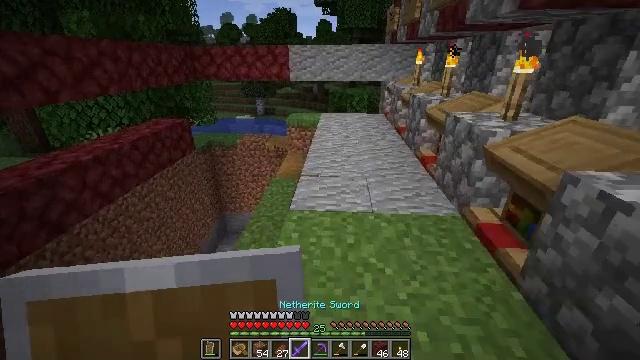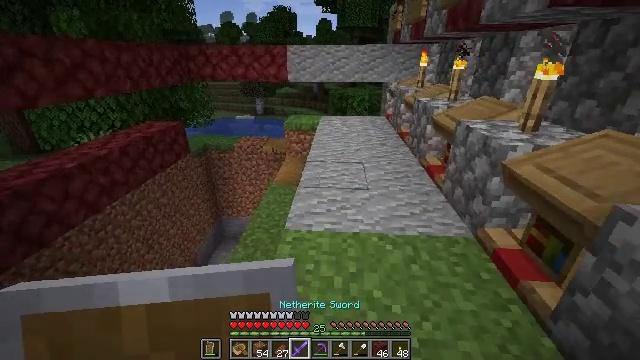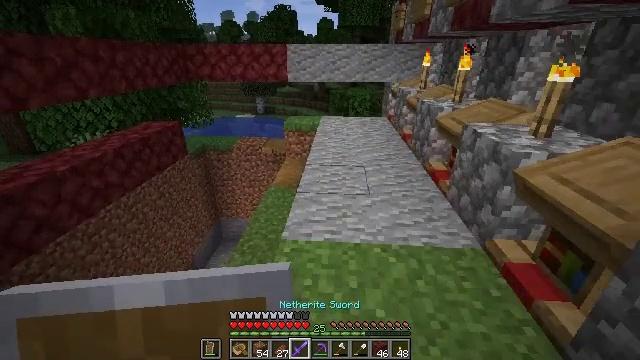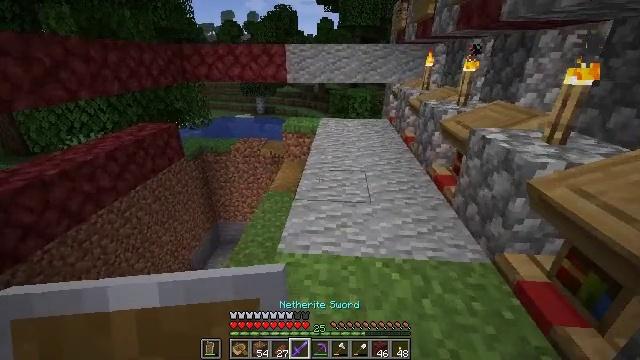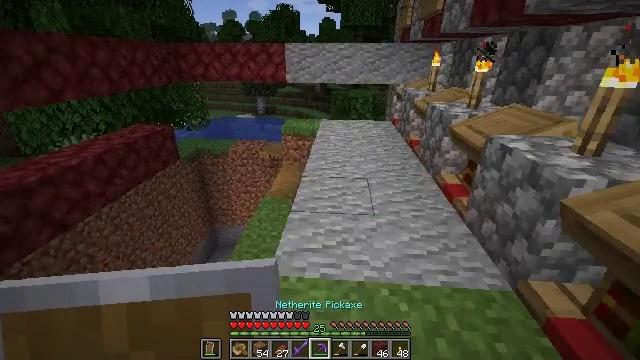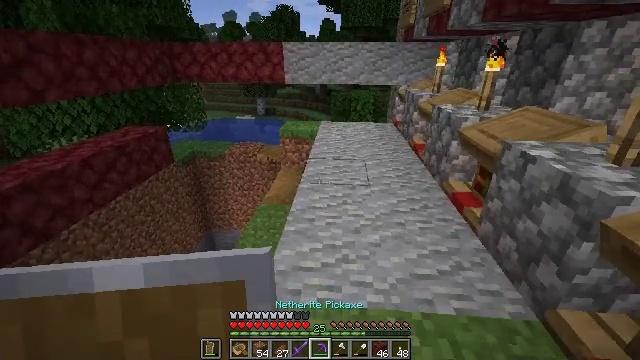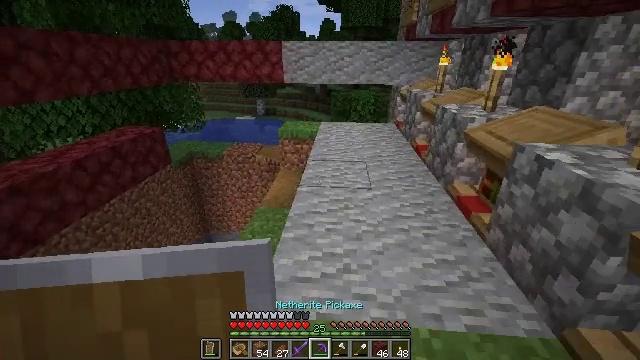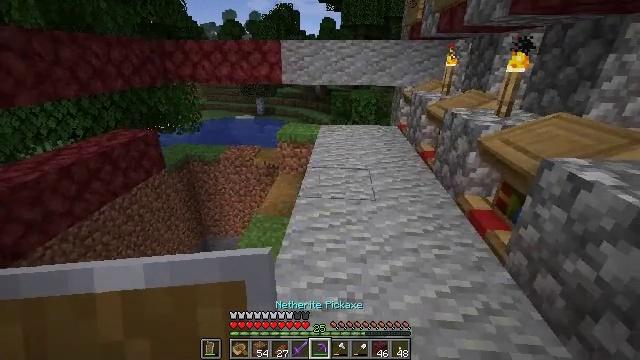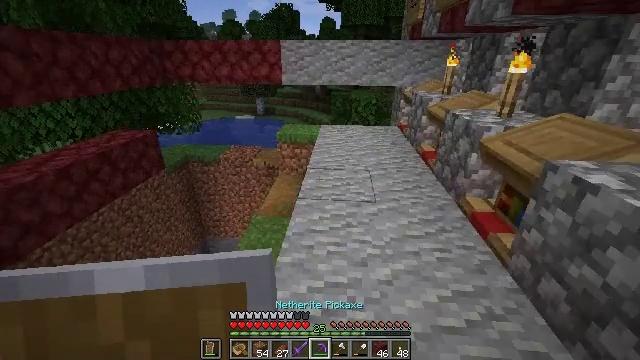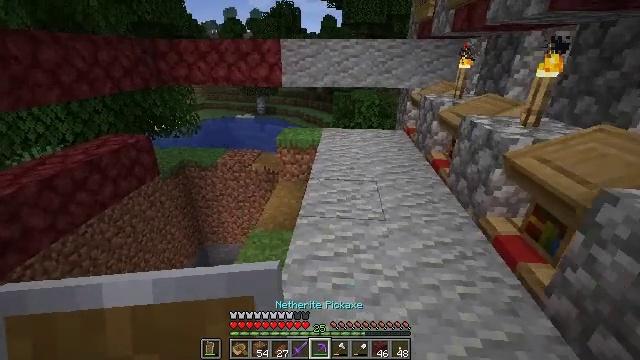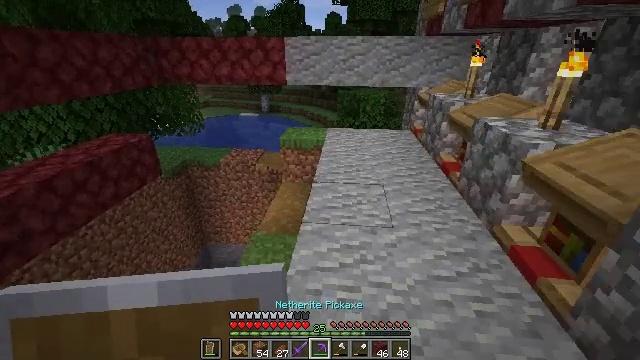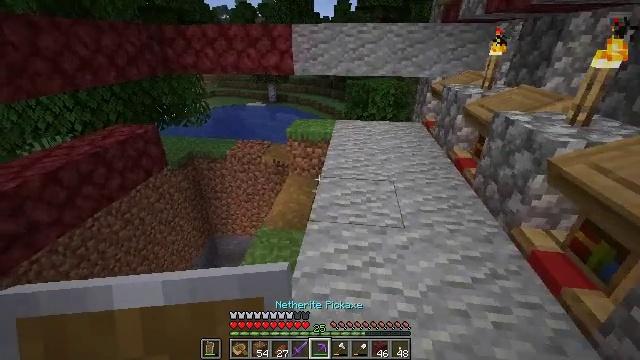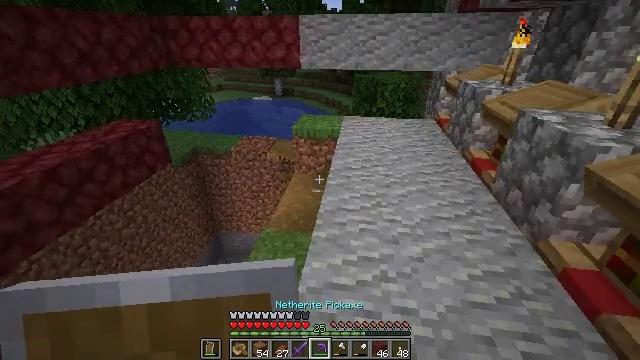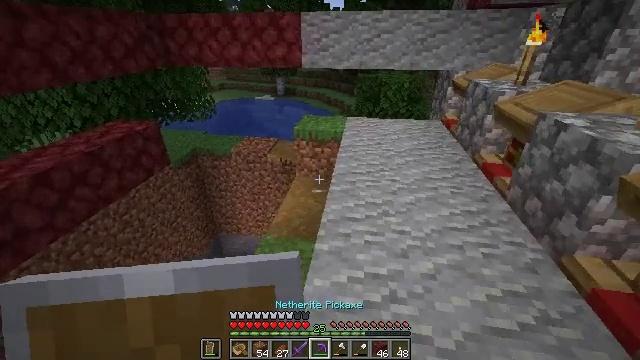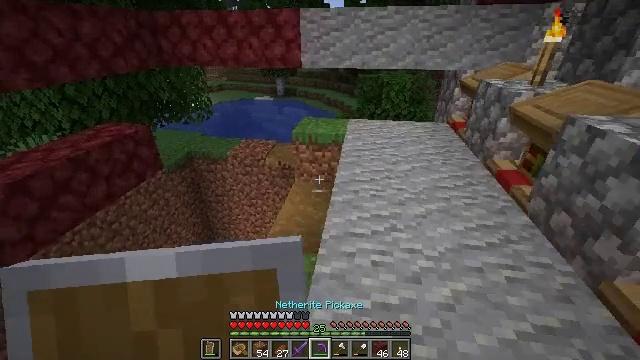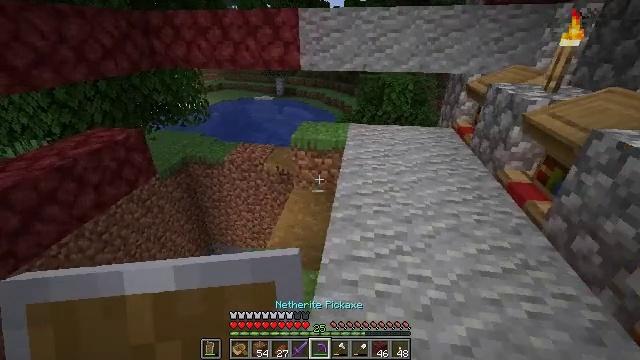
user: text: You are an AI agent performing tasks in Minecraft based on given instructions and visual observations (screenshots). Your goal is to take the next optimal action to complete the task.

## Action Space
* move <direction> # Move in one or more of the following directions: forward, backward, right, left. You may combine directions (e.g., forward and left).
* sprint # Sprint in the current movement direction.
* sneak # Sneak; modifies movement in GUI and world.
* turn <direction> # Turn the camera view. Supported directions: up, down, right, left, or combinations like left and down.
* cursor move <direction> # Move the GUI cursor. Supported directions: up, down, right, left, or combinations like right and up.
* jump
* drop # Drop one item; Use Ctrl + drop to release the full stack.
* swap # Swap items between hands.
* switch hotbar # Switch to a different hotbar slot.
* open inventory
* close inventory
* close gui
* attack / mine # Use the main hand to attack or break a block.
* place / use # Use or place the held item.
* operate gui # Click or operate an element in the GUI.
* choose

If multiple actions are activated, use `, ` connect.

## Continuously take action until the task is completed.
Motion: motion action
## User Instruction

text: Gather the andesite slab from a structure.
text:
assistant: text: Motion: move forward
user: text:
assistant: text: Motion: move forward
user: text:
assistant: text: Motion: move forward
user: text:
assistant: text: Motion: move forward
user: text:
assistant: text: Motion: move forward
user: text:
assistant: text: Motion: move forward
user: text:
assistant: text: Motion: move forward
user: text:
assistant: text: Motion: move forward
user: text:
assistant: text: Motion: move forward
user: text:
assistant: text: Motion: move forward
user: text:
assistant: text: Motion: move forward, turn left and down
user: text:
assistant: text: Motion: move forward, turn left and down
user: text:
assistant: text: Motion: move forward
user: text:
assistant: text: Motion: move forward
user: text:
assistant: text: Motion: move forward
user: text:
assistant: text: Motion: move forward
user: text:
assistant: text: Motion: move forward
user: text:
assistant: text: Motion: move forward and move left, turn right
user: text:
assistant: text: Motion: move forward and move left, turn right
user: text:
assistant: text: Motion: move forward and move left, turn right
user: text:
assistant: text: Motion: move forward, turn right
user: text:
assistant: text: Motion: move forward, turn right
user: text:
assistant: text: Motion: move forward, turn right
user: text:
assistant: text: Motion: move forward, turn right
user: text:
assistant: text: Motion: move forward
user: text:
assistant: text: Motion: move forward, turn right
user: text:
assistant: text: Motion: move forward, turn right
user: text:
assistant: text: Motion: turn right
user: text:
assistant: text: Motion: turn right
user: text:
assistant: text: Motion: no_op